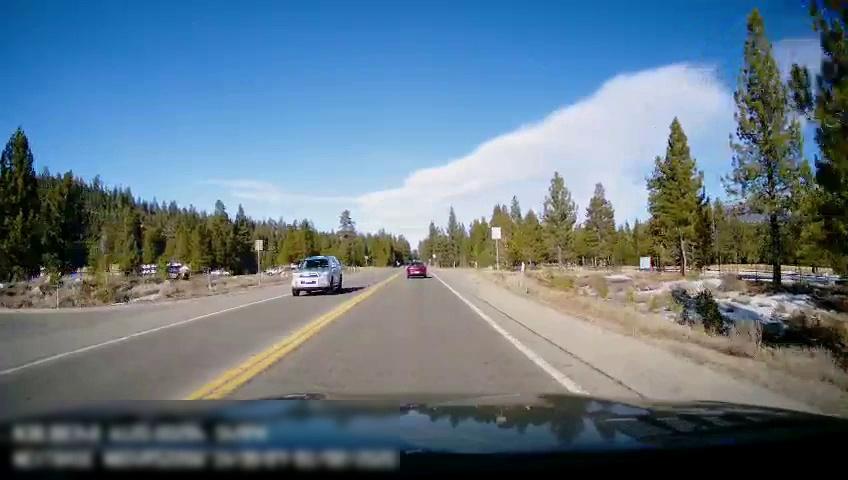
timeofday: Day
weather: Sunny
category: Drivable Space
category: Vehicles | Car
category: Vehicles | SUV
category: Lanes | Current Lane
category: Lanes | Current Lane
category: Lanes | Opposite Lane
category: Traffic | Signs